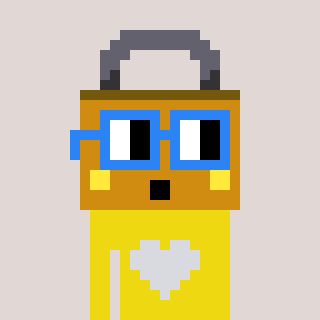
a pixel art character with square blue glasses, a lock-shaped head and a yellow-colored body on a warm background